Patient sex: M
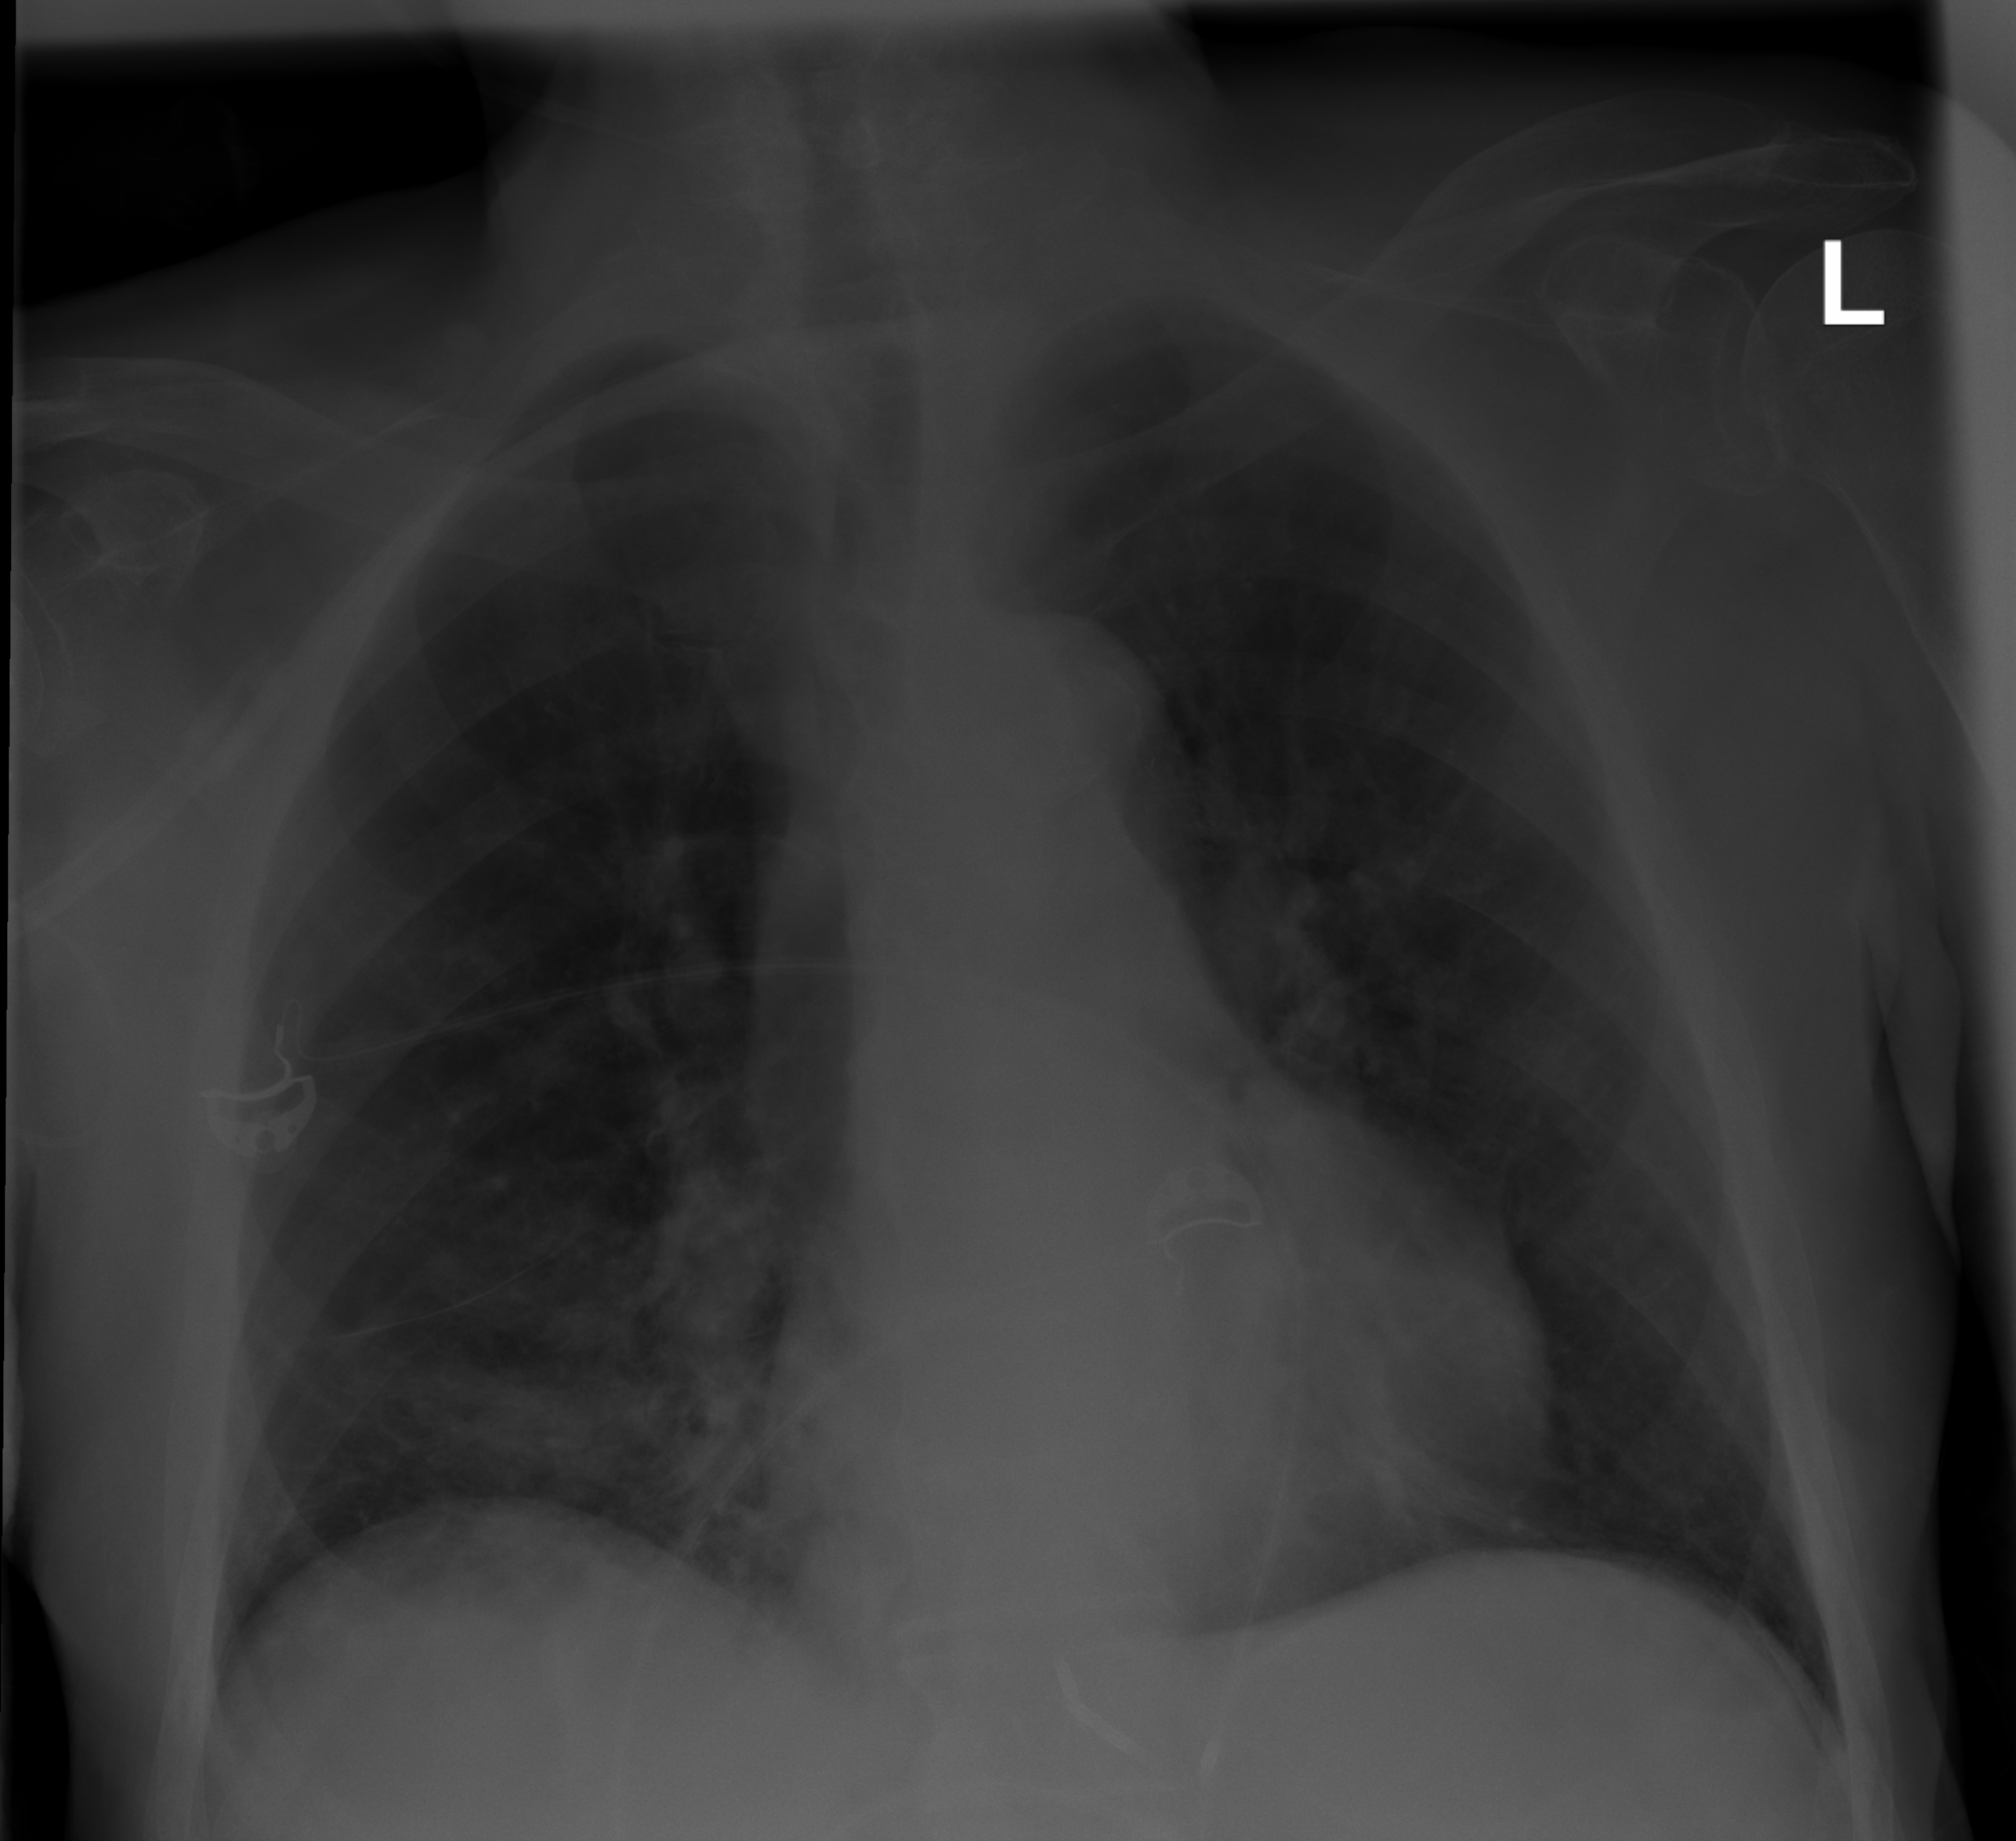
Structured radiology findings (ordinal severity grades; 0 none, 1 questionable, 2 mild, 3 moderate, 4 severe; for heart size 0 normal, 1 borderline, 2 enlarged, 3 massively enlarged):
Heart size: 0
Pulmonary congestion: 0
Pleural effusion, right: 0
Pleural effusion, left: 0
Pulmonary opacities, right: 2
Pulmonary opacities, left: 0
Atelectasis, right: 2
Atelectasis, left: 0